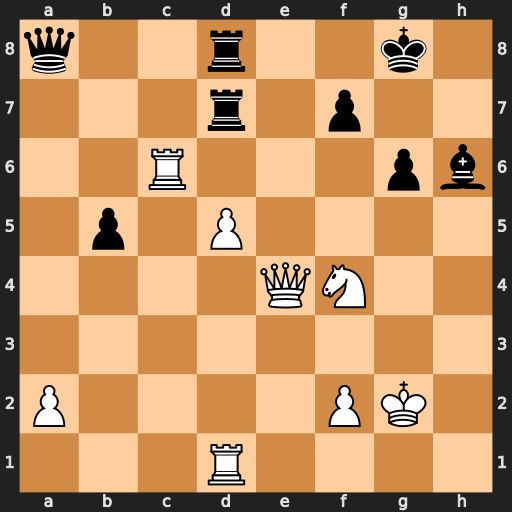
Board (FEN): q2r2k1/3r1p2/2R3pb/1p1P4/4QN2/8/P4PK1/3R4
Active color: w
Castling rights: -
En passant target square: -
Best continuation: Nh5 Rd6 Nf6+ Rxf6 Rxf6